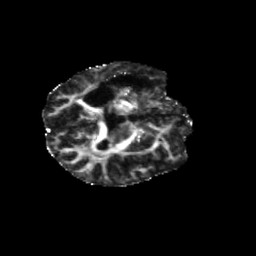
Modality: FA
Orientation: axial
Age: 53
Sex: male
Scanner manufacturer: siemens
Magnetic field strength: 3 T
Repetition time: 5.47 s
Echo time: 0.0854 s